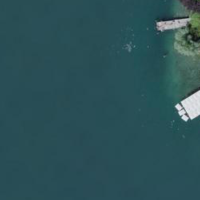
EUNIS habitat code: 14
Species observed at this site:
Cygnus olor